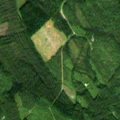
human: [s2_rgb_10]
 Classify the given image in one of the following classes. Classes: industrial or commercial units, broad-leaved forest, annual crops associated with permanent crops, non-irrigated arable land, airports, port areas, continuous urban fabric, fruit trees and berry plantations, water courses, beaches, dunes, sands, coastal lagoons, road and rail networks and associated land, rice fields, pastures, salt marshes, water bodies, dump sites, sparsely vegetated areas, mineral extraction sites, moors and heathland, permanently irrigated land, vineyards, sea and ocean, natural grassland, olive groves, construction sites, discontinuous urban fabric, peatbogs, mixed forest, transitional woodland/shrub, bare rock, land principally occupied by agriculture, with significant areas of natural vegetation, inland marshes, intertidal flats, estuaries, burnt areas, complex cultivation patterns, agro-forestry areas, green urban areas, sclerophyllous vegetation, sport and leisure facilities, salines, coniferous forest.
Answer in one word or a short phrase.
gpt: coniferous forest, mixed forest